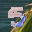
Label: 5